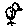
Label: bird